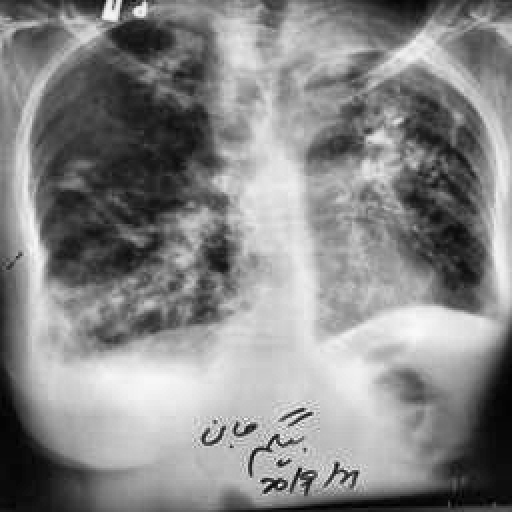
Finding: TUBERCULOSIS